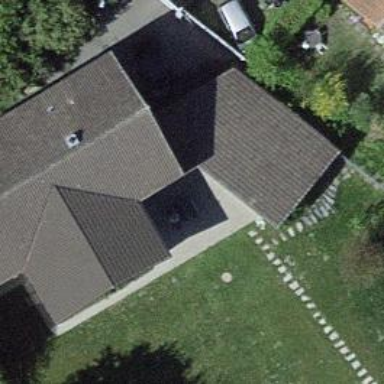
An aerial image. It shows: View of roof of building.